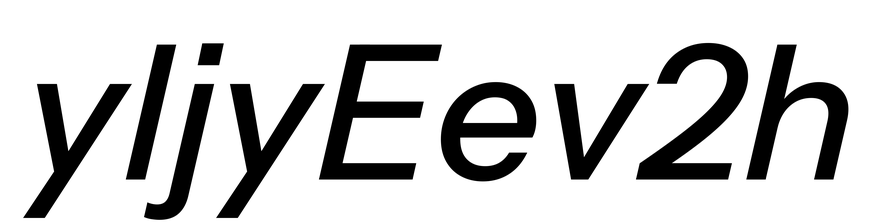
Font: InstrumentSans-Italic_Medium_Italic